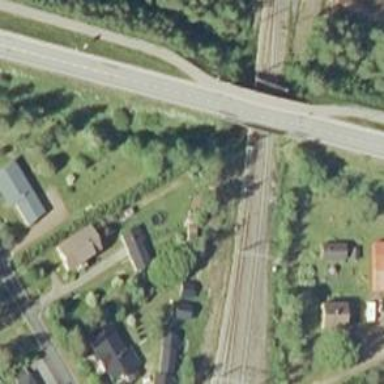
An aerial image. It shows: Railway with continuous electrified contact lines.